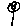
Label: flower